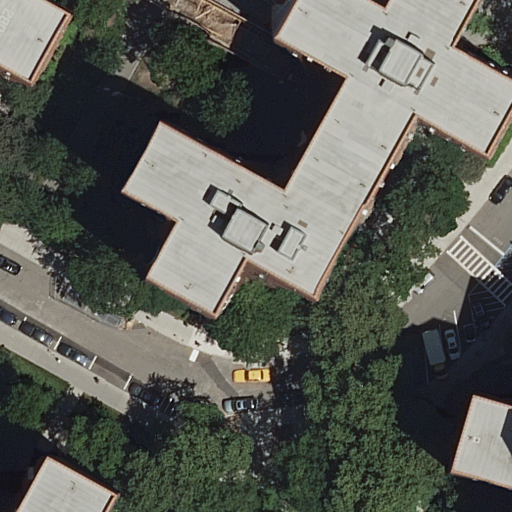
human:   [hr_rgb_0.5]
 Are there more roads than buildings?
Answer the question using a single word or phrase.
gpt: no

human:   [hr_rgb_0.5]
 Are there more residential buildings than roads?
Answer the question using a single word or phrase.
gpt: no

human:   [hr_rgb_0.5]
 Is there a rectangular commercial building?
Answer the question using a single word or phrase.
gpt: no

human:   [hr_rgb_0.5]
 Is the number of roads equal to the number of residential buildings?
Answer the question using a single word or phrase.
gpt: yes

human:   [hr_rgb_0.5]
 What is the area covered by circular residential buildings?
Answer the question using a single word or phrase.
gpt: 0m2

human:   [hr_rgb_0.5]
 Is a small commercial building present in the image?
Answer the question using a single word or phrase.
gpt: no

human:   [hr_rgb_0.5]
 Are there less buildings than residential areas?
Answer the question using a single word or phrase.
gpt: no

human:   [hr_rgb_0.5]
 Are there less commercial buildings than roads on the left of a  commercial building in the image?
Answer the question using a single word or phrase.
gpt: no

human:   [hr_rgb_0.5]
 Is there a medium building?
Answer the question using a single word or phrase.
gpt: yes

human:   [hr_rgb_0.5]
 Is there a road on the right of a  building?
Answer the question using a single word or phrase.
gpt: yes

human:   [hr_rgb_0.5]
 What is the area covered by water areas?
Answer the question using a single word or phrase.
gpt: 0m2

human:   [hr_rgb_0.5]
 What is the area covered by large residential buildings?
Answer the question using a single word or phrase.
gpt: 2149m2

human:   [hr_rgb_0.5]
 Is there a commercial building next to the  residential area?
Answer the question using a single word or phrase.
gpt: no

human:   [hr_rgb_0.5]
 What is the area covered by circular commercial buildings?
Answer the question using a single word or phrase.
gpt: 0m2

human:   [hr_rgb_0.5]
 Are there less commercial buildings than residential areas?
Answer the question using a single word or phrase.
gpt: yes

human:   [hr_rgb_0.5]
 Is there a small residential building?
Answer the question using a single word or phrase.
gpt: no

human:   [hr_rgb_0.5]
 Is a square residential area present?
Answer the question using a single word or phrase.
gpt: no

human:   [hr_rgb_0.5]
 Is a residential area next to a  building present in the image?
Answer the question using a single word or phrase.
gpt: yes

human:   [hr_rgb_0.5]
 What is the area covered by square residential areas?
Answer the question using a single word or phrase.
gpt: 0m2

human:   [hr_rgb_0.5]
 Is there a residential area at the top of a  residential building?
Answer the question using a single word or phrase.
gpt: no

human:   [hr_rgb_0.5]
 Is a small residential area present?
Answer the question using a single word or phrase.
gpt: no

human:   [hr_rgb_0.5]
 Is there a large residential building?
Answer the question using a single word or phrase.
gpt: yes

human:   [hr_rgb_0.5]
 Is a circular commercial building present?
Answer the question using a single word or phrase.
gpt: no

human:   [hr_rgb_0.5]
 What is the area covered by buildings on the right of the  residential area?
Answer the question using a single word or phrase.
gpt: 159m2

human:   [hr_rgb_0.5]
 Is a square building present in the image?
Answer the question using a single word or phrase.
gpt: no

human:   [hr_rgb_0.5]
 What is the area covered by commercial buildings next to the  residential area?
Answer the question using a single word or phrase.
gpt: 0m2

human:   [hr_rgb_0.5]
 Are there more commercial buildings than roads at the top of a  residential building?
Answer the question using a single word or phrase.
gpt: no

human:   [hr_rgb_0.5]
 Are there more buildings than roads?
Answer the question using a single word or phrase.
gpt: no

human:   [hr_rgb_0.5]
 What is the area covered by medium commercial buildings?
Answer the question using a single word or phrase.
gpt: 0m2

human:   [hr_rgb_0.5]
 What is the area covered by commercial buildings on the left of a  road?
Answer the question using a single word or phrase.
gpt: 0m2

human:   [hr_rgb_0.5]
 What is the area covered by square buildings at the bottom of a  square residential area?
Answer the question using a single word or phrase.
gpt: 0m2

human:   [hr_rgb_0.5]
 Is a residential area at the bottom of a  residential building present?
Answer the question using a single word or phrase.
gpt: no

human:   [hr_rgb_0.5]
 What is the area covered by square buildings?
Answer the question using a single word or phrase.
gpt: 0m2

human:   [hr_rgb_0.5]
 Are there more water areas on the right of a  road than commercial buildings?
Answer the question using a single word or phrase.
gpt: no

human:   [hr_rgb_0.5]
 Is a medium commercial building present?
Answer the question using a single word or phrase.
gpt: no

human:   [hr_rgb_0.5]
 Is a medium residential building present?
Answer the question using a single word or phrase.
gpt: yes